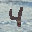
Label: 4